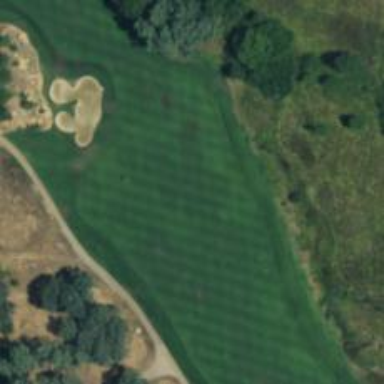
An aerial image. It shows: Golf hole.